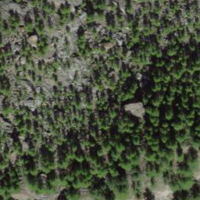
EUNIS habitat code: 43
Species observed at this site:
Arnica montana